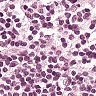
Metastatic tissue present: no